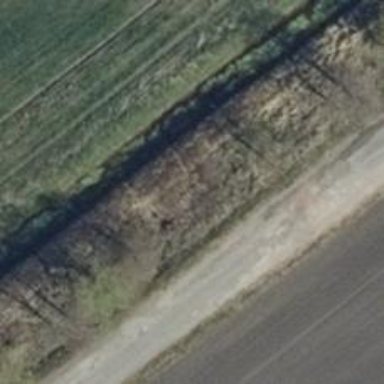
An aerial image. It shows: Row of deciduous broadleaved trees.